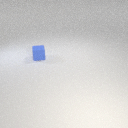
small blue rubber cube